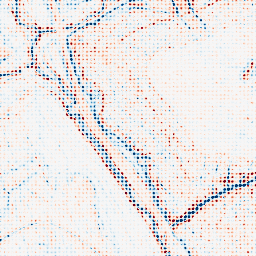
Category: edge_preserving
Decomposition family: bilateral
Decomposition parameters: d: 9
sigma_color: 100
sigma_space: 150
Upsampling method: sinc_hamming
Upsampling parameters: scale: 8
kernel_size: 4
Upsampling scale: 8